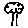
Label: tree